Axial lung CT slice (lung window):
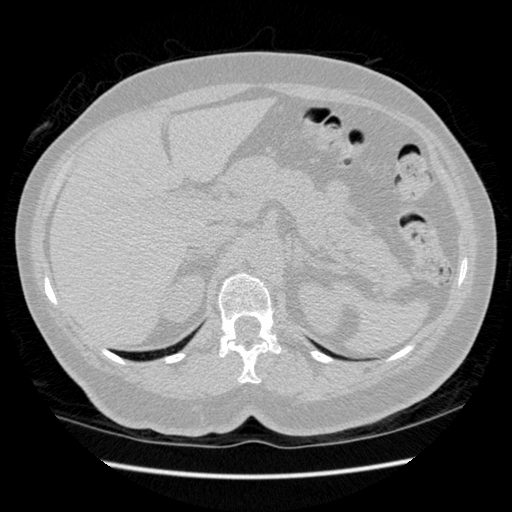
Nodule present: no